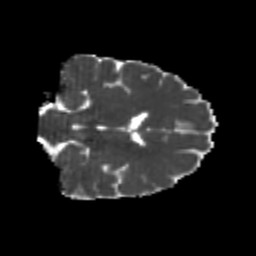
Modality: MD
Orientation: coronal
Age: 24
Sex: male
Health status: healthy
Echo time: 0.074 s